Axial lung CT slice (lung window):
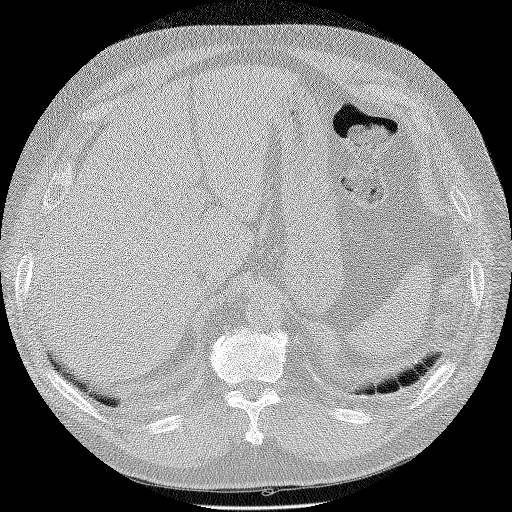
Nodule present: no